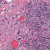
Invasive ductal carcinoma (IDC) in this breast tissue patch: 1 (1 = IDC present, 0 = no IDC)